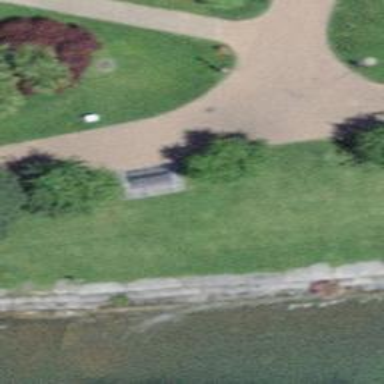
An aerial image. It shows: Bench.